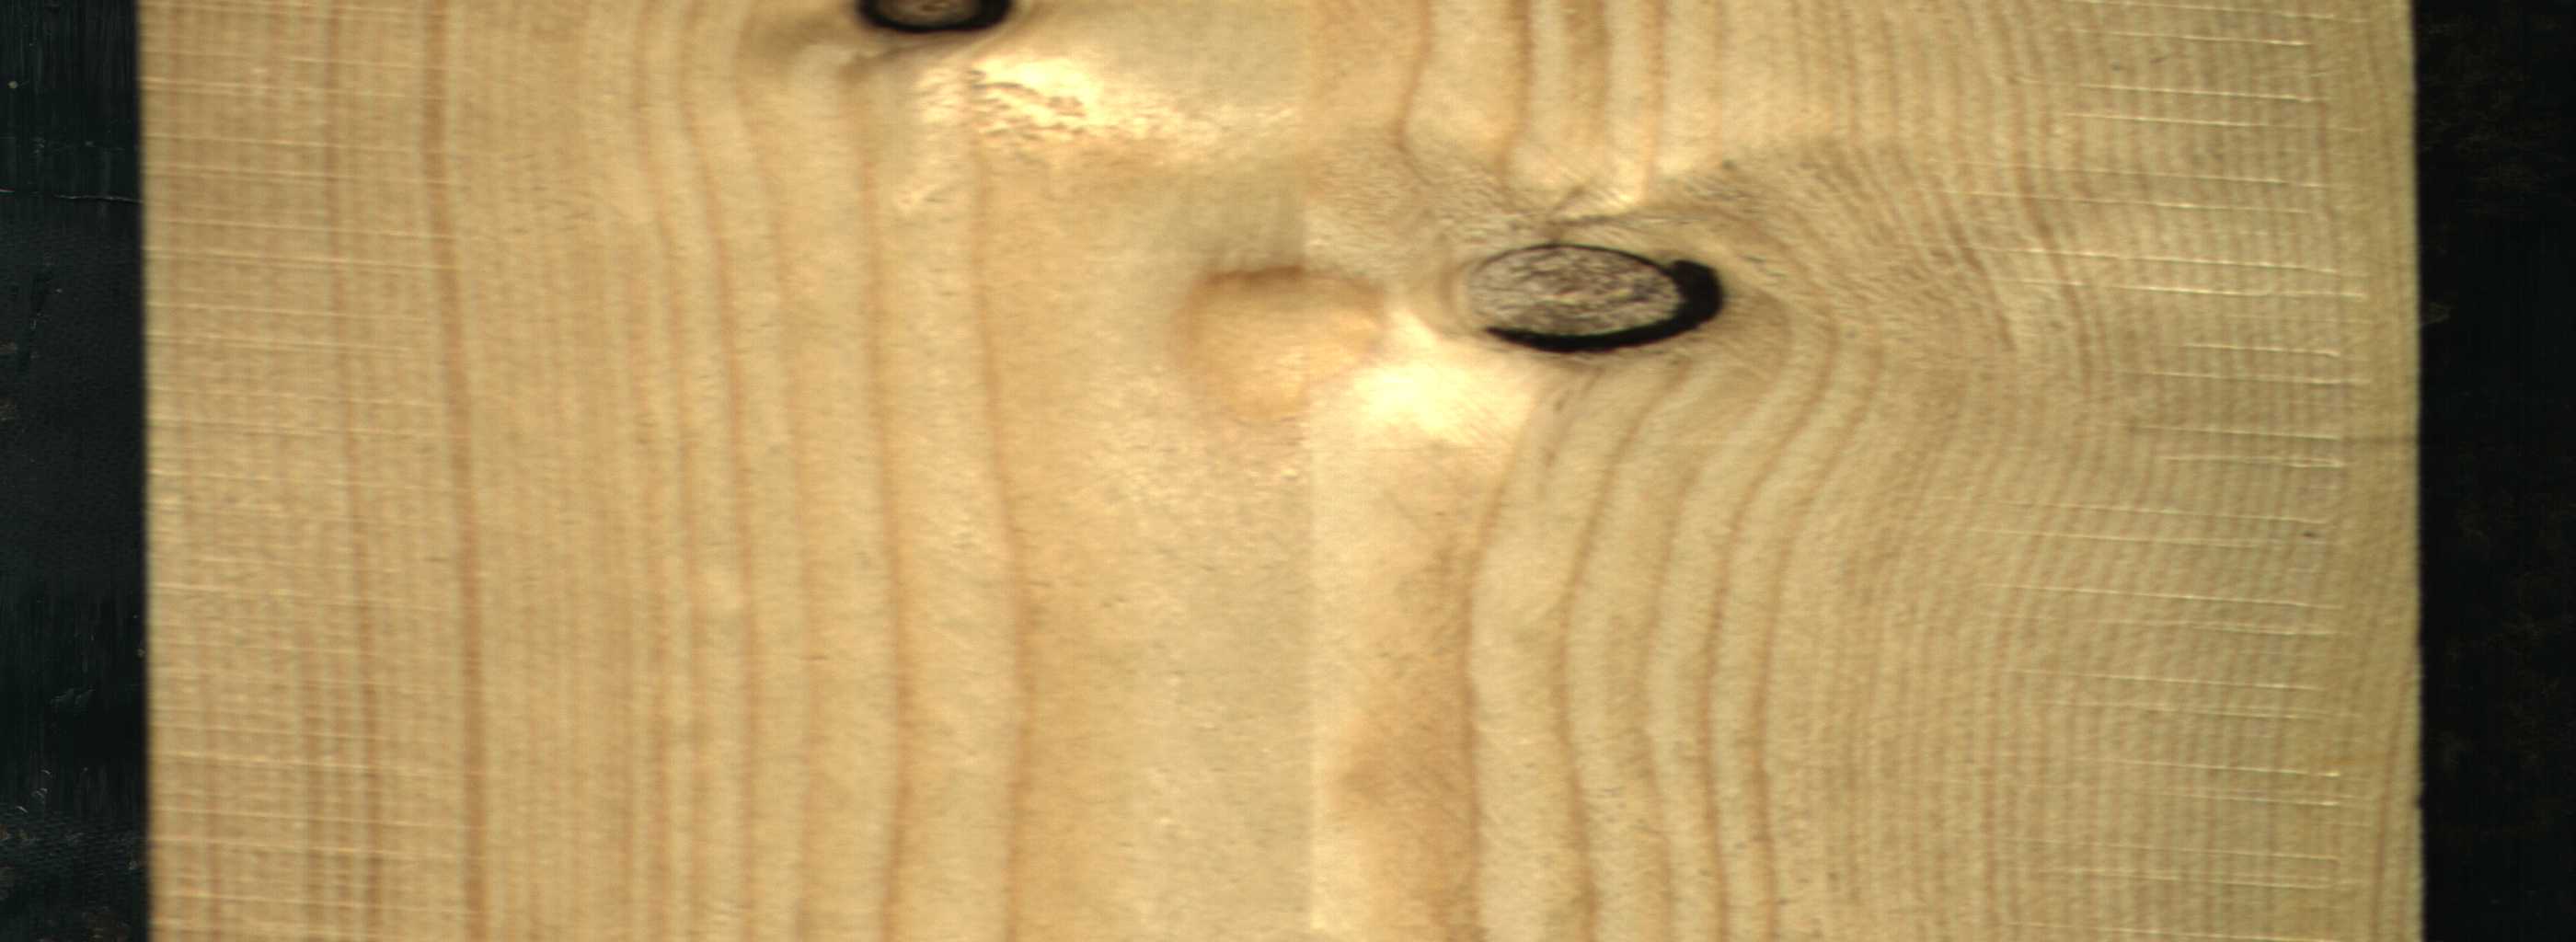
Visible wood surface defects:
Dead_Knot
Dead_Knot